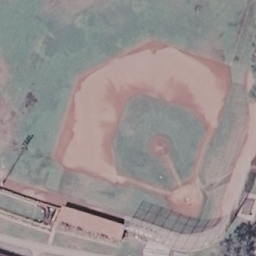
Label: baseballdiamond